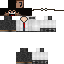
A male human skin with medium skin, wearing brown long hair dressed in a blue suit and black pants, featuring a closed mouth.